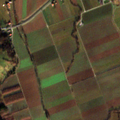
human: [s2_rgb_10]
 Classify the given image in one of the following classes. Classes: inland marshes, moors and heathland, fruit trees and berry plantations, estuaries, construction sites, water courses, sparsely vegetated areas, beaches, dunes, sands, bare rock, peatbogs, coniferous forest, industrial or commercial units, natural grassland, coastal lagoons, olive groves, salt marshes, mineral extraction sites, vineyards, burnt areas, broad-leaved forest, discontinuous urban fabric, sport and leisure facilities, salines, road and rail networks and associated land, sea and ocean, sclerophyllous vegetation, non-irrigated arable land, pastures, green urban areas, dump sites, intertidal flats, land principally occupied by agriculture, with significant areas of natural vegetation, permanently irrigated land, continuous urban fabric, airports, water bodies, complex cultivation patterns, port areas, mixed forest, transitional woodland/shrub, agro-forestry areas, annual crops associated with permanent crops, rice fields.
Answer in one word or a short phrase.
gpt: non-irrigated arable land, vineyards, pastures, complex cultivation patterns, mixed forest